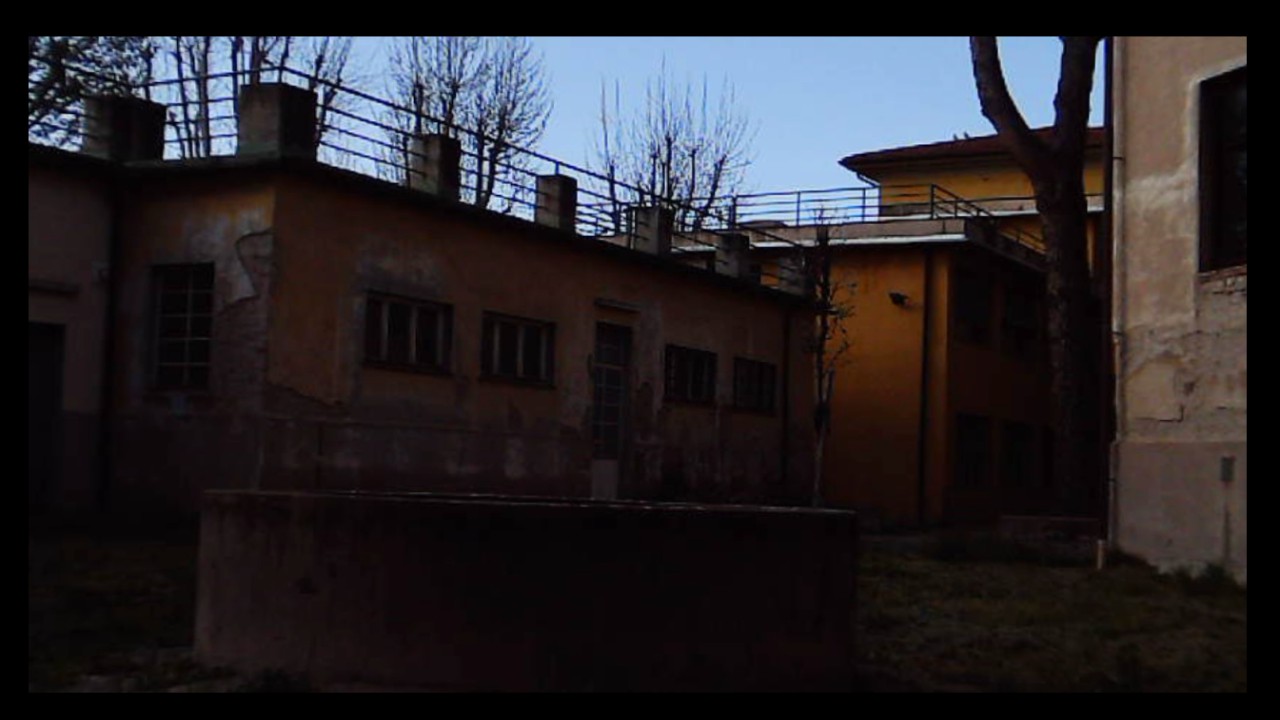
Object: Betafpv air75